Field crop: maize
Growth stage: 1
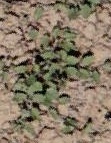
Species: convolvulus